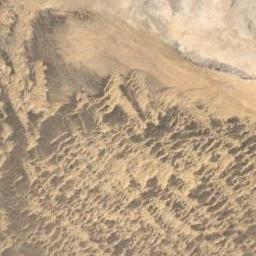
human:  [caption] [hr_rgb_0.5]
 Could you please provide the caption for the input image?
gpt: There are many lines in the desert .

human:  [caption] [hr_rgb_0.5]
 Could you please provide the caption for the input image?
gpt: The desert is with half of white sand and half of yellow sand .

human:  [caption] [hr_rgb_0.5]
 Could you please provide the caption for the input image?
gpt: This is a yellow desert with fish scale texture .

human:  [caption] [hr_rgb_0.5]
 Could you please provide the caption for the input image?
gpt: The desert has yellow sand and some gray small dunes .

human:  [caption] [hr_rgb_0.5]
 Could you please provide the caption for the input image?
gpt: A yellow desert with many dunes and some bare land .